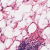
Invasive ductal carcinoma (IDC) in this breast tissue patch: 0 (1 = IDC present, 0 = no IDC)